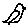
Label: bird